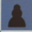
Piece: bP